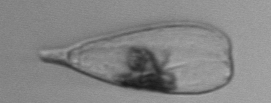
Label: Licmophora